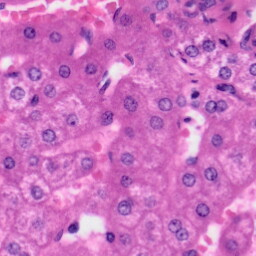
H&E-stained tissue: Liver